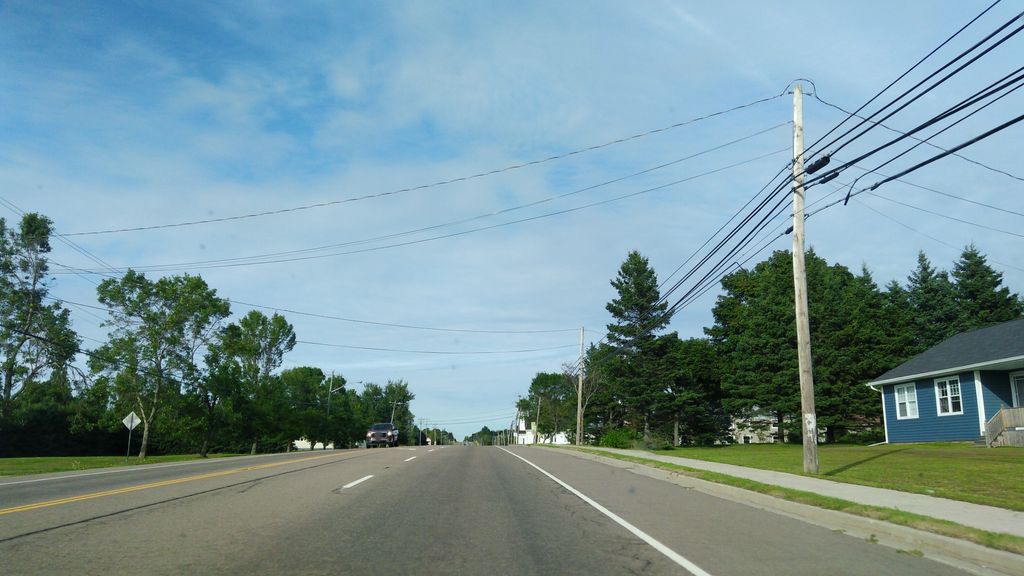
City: charlottetown